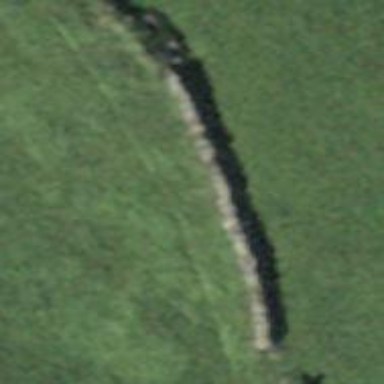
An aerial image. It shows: Wall is shown in the image.